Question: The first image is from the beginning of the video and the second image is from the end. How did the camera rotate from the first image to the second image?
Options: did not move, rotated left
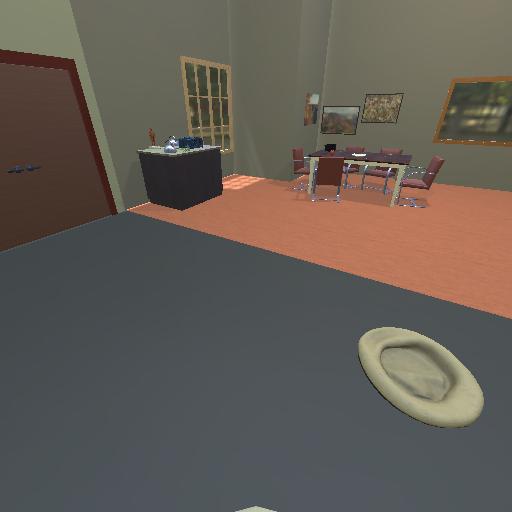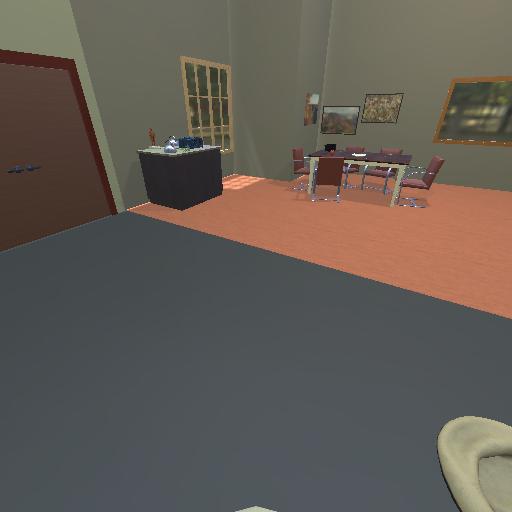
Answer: did not move